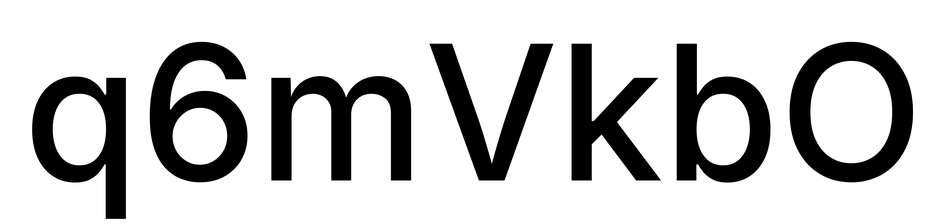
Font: Inter_Medium